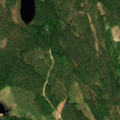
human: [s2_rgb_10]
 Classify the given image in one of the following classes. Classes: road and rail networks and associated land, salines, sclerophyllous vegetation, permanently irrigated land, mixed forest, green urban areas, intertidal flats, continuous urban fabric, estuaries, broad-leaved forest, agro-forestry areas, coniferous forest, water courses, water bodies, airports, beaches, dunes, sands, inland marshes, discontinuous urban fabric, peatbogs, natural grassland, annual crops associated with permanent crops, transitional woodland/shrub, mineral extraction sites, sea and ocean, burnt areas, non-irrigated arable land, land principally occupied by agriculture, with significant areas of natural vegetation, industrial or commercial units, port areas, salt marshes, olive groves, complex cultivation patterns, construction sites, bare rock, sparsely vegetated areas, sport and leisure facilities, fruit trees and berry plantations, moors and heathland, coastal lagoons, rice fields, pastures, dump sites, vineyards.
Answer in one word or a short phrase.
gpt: coniferous forest, mixed forest, water bodies